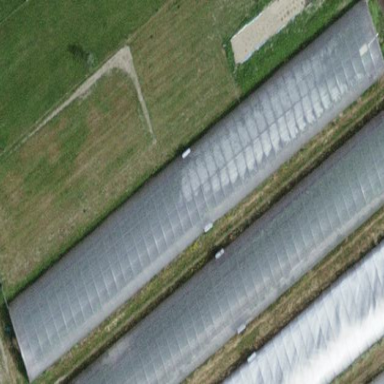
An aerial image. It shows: Greenhouse.